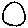
Label: circle